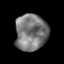
Tissue: prostate
Cell type: T cells
Senescence score: 0.3286
Nuclear area (px): 1148
Mean DAPI intensity: 121.185